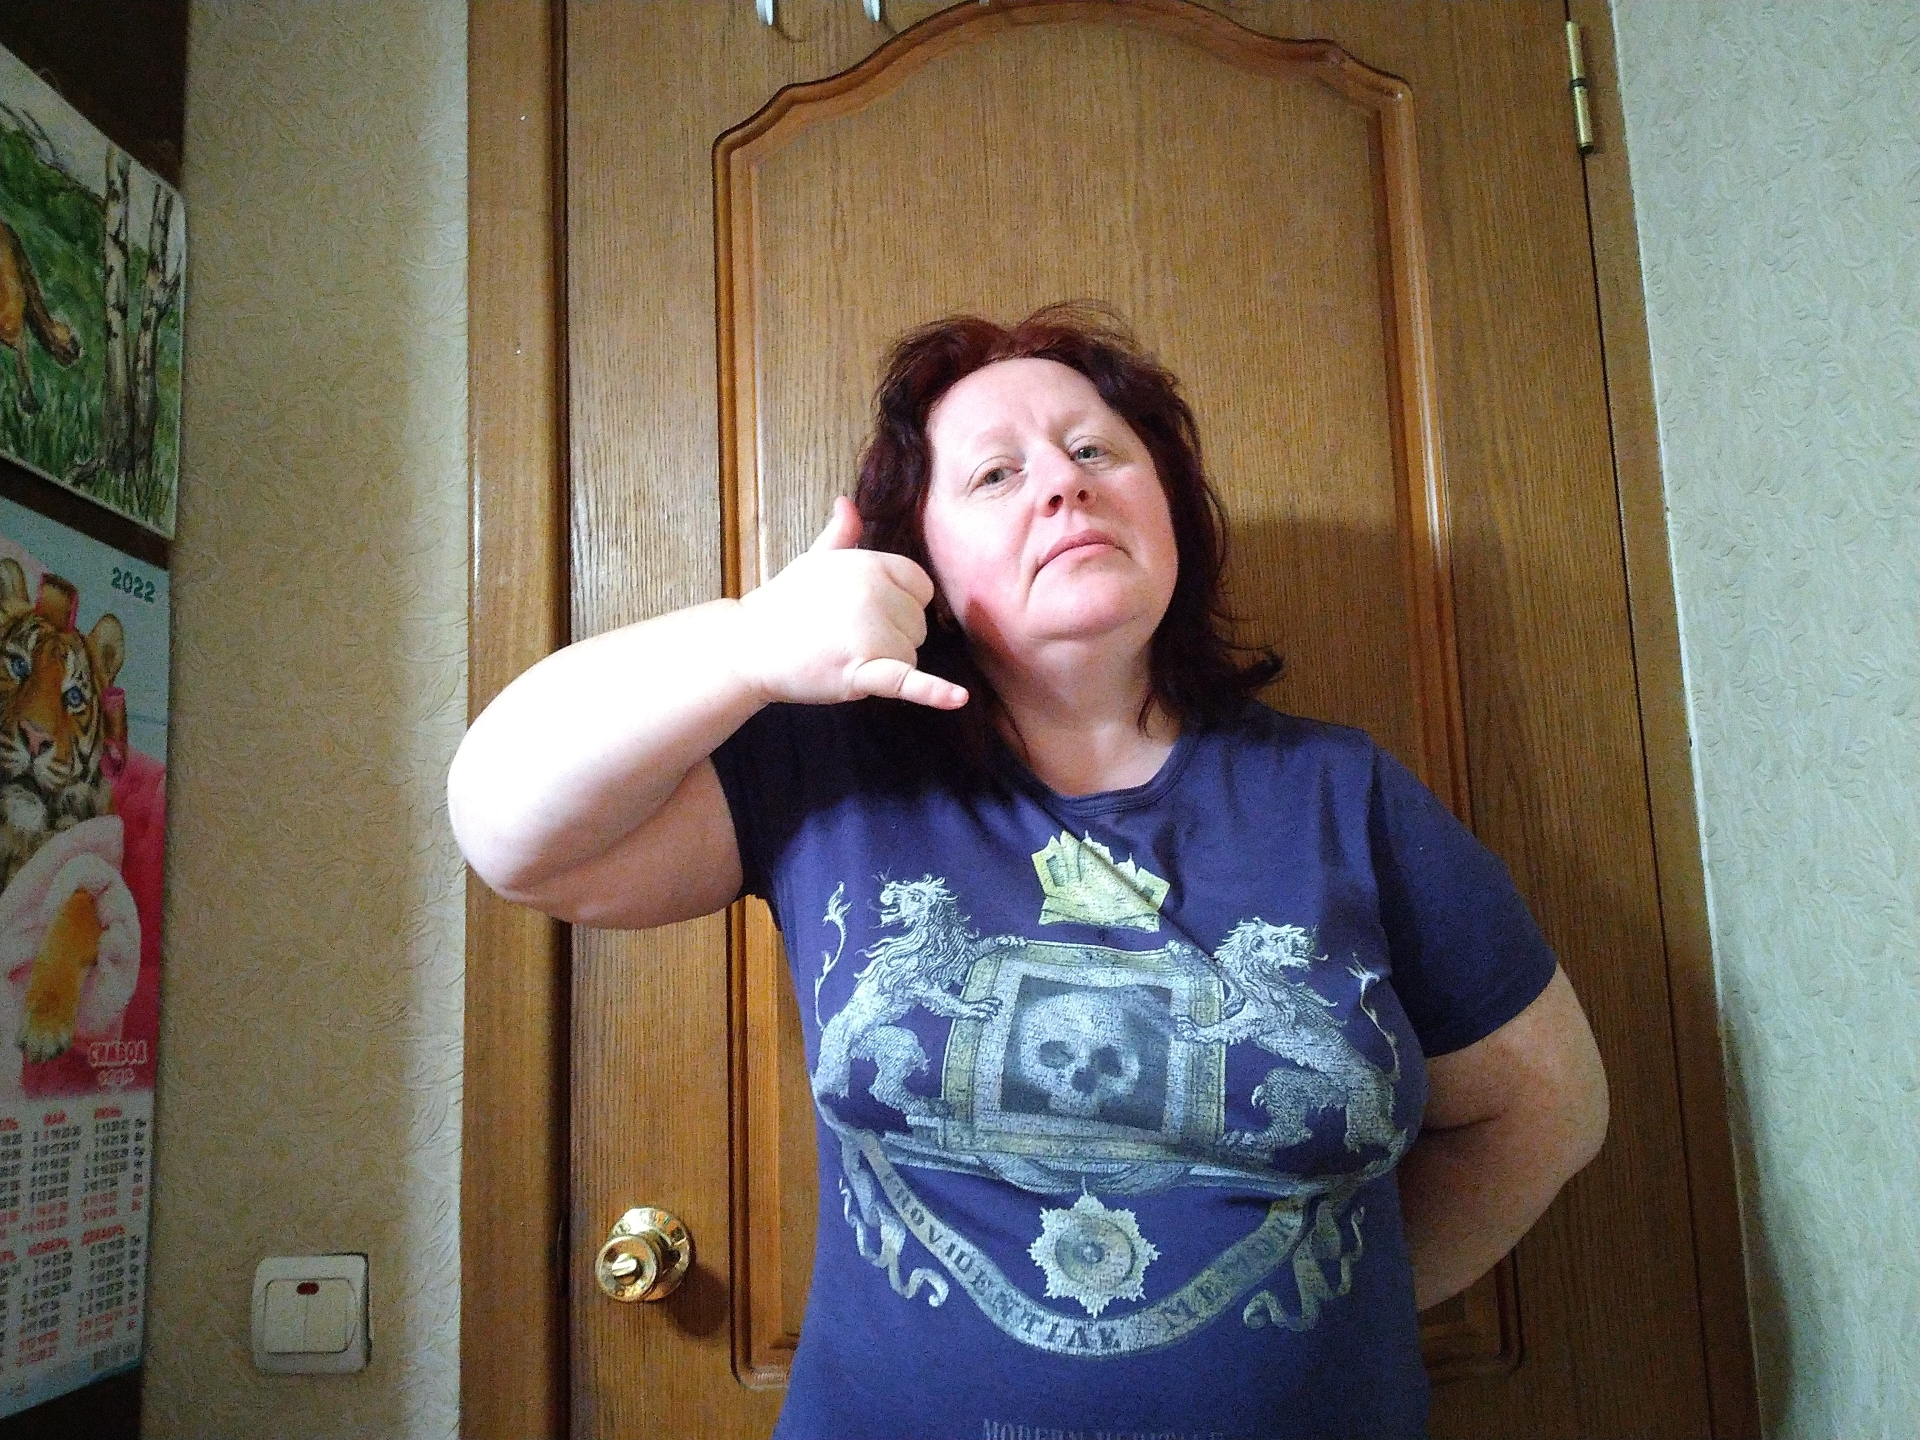
Label: clear